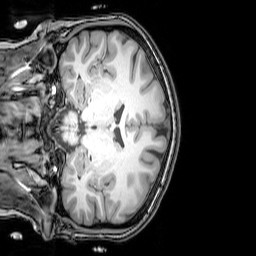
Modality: T1w
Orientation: coronal
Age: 26
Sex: female
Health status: healthy
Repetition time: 0.081 s
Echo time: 0.037 s